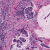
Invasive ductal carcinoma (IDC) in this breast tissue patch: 0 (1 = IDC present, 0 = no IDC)